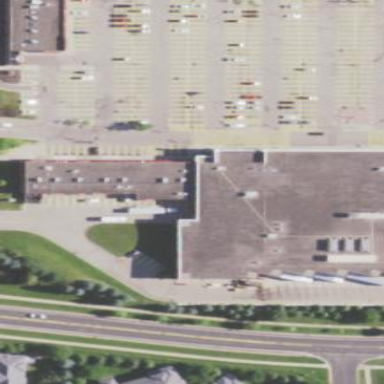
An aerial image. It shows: Commercial building.